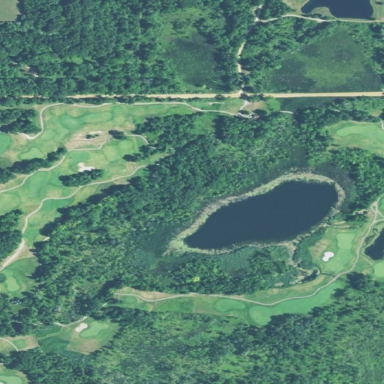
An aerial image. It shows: Scenic view of water hazard on golf course. The natural water feature adds beauty to the landscape.